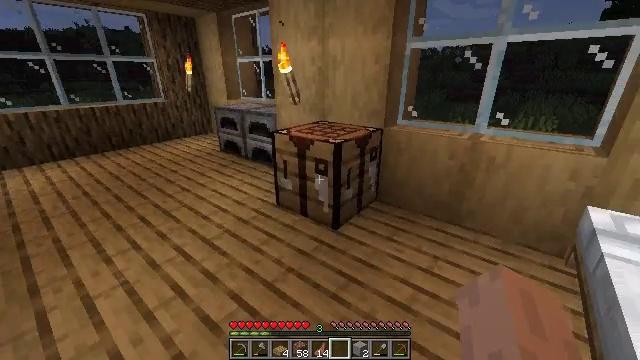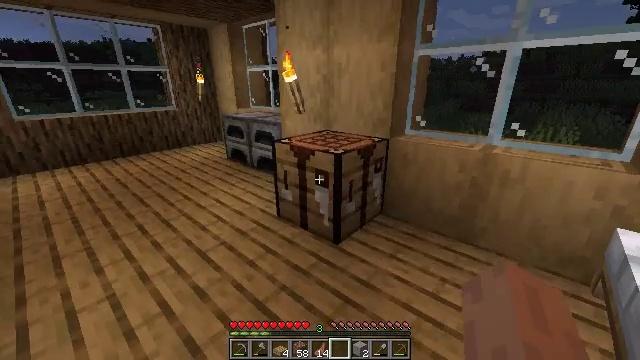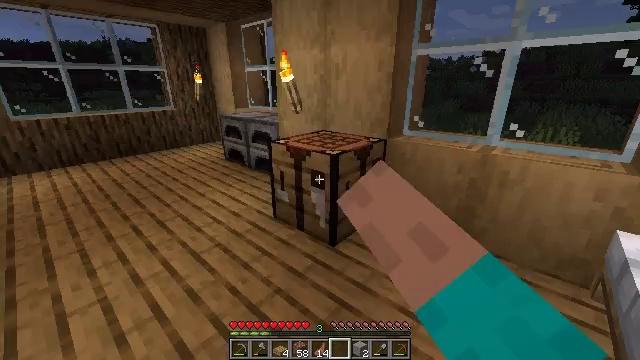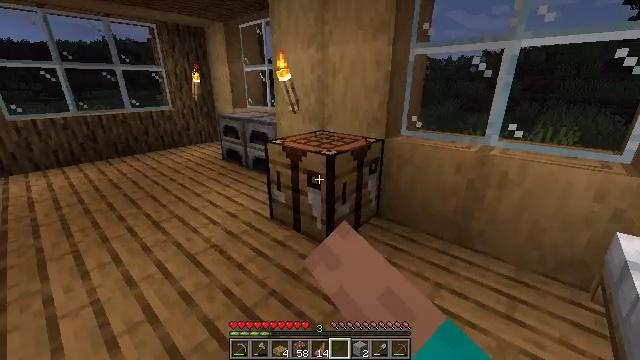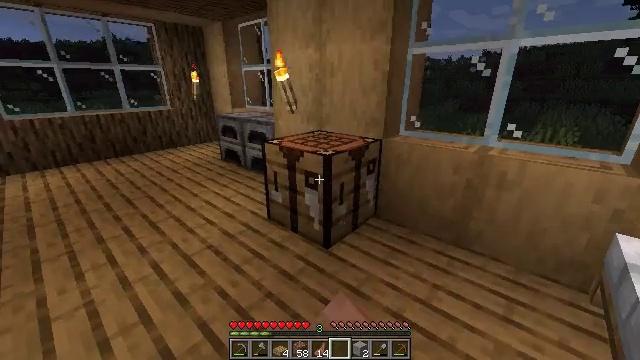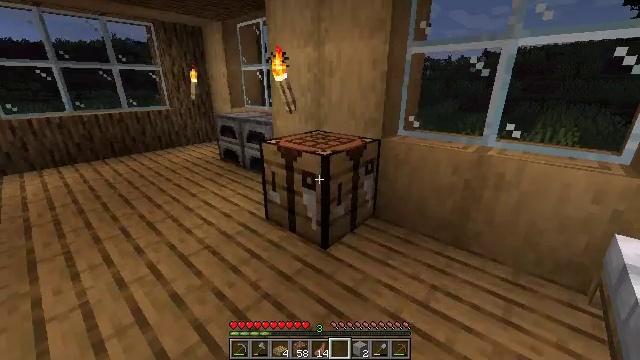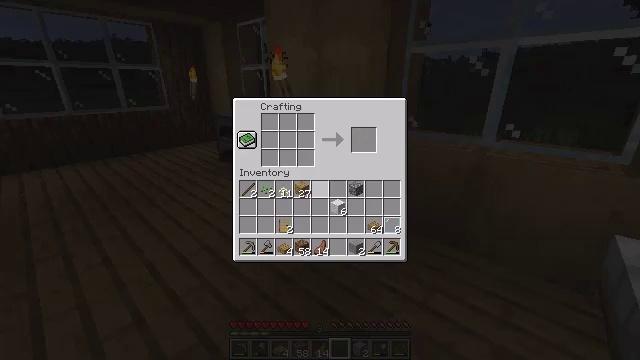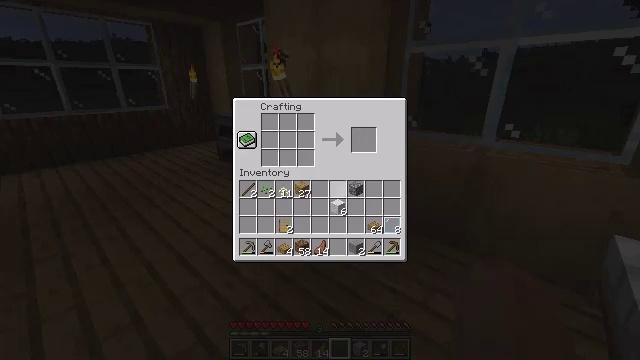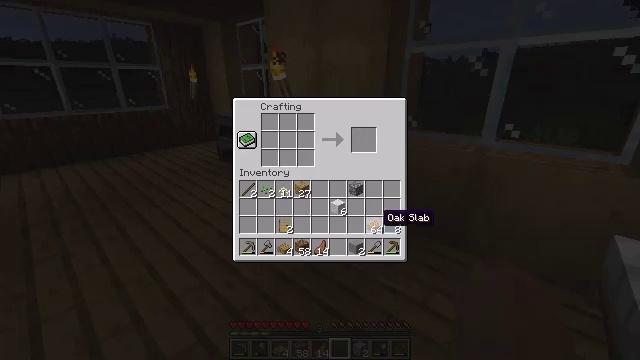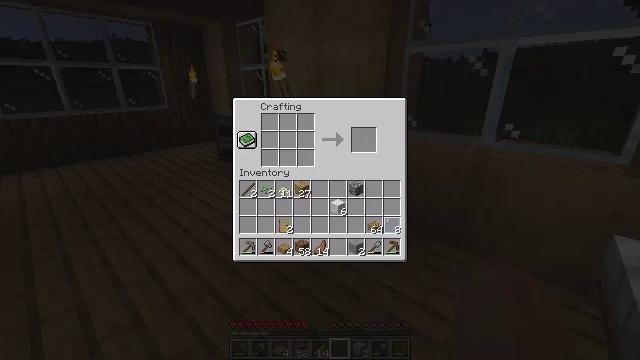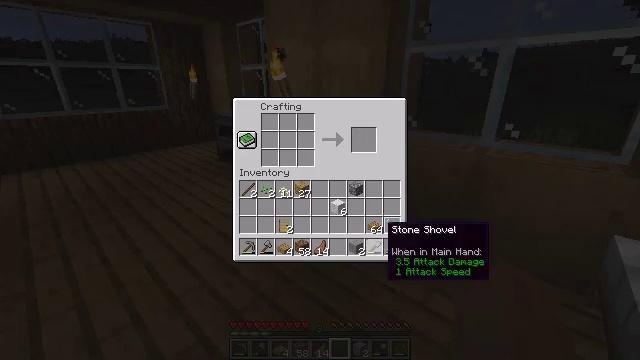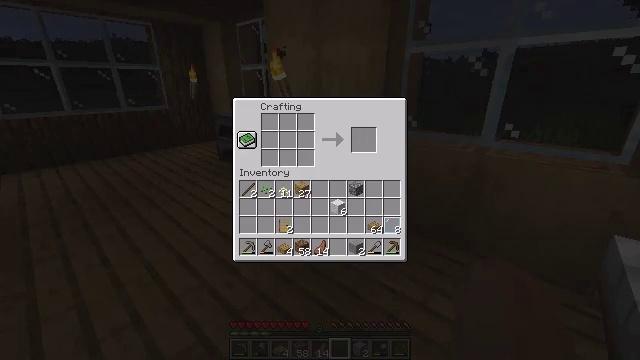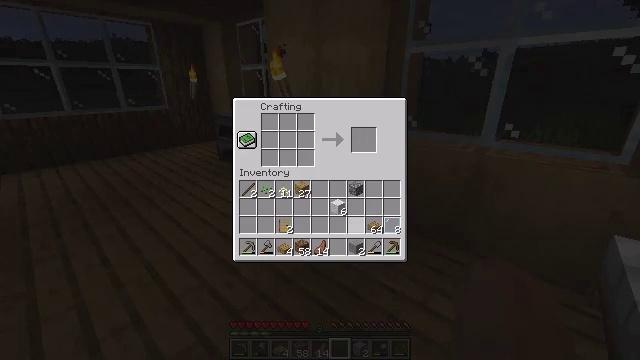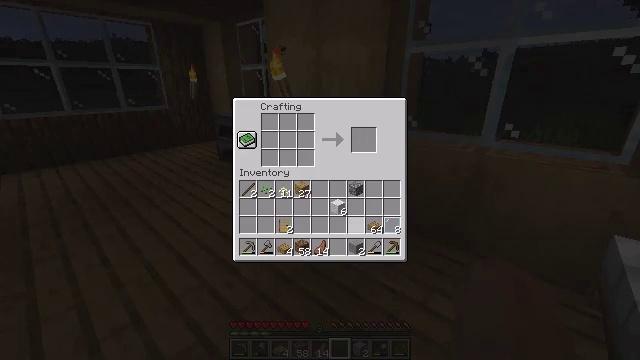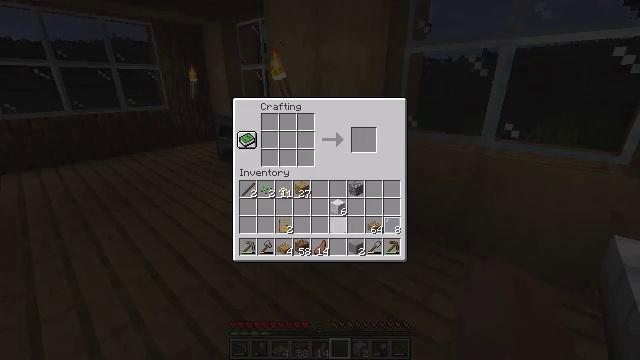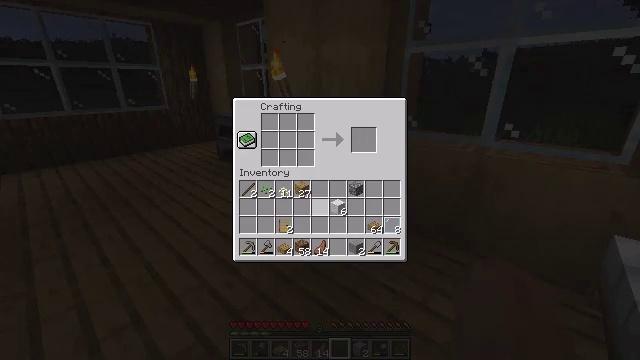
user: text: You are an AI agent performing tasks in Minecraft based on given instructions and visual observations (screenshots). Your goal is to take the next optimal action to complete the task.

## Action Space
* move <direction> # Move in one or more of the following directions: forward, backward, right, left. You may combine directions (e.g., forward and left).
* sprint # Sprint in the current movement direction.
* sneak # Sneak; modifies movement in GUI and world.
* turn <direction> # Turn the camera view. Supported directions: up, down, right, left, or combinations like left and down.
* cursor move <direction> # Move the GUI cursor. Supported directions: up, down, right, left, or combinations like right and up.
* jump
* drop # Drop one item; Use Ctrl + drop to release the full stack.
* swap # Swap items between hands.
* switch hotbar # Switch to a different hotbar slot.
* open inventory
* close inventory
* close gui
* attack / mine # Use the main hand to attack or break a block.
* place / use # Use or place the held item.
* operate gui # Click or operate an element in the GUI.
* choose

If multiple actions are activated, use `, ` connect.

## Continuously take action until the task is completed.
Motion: motion action
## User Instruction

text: Create oak stairs in the crafting table.
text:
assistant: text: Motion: turn left and up, use / place
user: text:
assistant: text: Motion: use / place
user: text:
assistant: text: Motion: use / place
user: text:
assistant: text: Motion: no_op
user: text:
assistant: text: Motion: no_op
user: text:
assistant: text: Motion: open gui
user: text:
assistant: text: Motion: cursor move right and down
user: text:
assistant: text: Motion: cursor move right and down
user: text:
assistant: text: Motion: cursor move down
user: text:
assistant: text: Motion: no_op
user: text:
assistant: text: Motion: cursor move left
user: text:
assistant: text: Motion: cursor move left
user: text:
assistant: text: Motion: cursor move left and up
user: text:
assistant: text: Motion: no_op
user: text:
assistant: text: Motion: cursor move left
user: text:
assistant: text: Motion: cursor move left and up
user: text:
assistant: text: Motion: no_op
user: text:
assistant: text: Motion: no_op
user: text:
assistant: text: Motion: no_op
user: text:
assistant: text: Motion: no_op
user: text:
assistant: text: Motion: no_op
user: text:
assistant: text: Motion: operate gui
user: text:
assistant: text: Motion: cursor move up, operate gui
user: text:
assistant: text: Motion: cursor move up
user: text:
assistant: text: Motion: no_op
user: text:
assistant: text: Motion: no_op
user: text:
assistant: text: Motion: cursor move up
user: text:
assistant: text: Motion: no_op
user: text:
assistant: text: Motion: choose
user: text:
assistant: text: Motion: cursor move right, choose